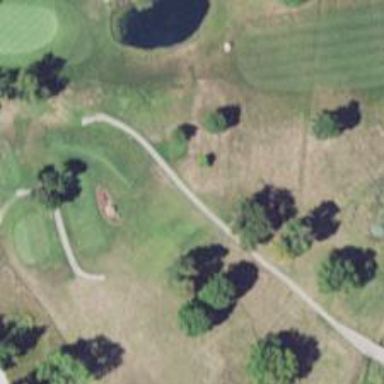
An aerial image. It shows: Path for both road and golf.